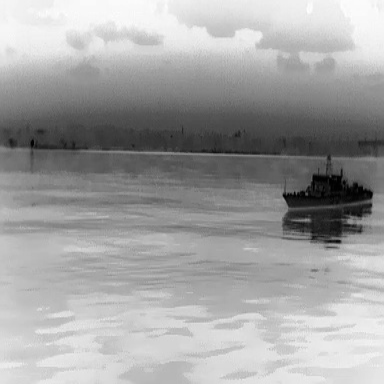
There is a warship in the infrared image.